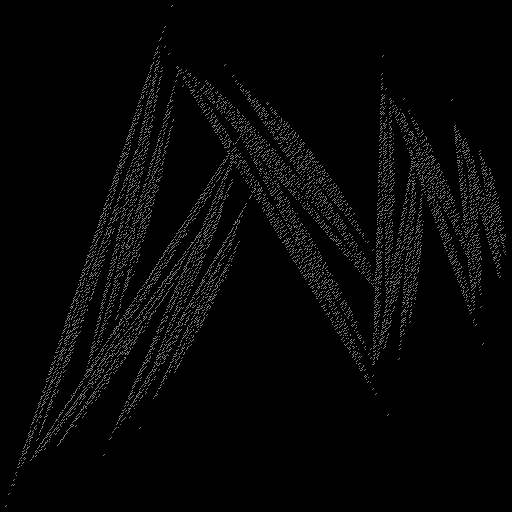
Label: bamboofern